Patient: sex M, age 26
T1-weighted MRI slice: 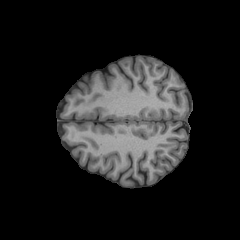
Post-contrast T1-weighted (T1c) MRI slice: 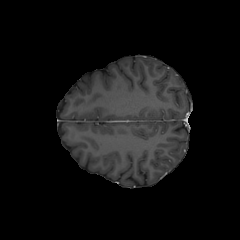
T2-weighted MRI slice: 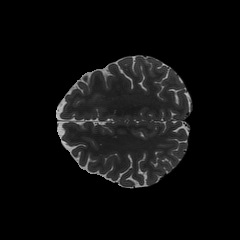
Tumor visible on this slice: no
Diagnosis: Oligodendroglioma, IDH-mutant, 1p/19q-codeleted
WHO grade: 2